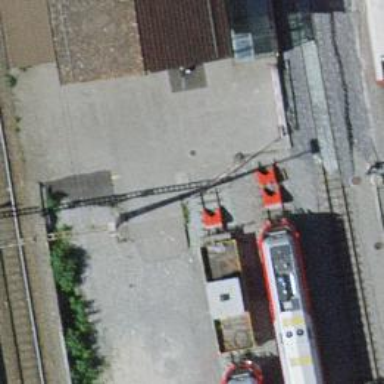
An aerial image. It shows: Railway buffer stop.